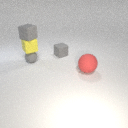
small gray rubber sphere below small gray rubber cube